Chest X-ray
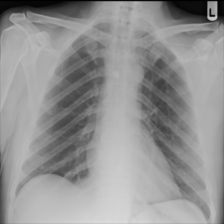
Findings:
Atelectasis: negative
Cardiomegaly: negative
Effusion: negative
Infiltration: negative
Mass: negative
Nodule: negative
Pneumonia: negative
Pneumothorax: negative
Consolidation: negative
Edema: negative
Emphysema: negative
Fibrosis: negative
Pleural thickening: negative
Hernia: negative